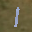
Label: 1